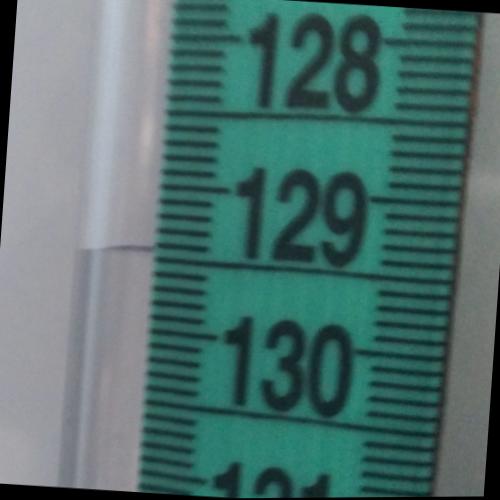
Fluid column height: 129.4 cm